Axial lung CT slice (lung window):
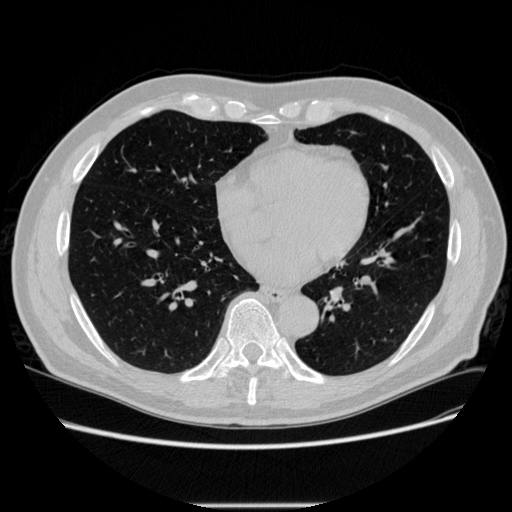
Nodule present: no